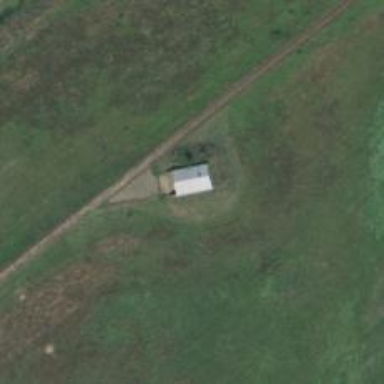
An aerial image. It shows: Military bunker.